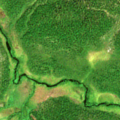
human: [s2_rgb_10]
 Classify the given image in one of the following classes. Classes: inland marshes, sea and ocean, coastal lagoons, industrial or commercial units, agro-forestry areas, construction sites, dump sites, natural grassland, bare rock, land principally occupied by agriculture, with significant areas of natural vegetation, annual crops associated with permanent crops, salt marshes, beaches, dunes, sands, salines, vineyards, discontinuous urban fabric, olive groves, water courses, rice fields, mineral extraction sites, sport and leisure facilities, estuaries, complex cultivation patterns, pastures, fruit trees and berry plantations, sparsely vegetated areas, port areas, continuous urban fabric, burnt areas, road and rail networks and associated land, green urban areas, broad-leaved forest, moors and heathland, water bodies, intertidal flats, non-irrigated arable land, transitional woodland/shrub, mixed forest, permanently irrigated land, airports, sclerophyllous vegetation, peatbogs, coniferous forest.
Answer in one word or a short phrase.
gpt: coniferous forest, peatbogs